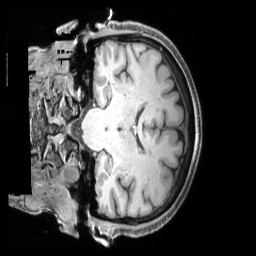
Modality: T1w
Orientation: coronal
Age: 74
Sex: female